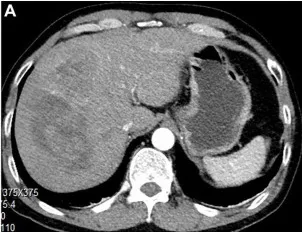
An abdominal computed tomography scan confirmed an extremely large mixed-density mass measuring approximately 13 * 10.1 * 9.2 cm located in the right liver with intratumoral hemorrhage. The tumor exhibited an enhancement pattern as fast-in and fast-out (A,B).
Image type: radiology (ct)